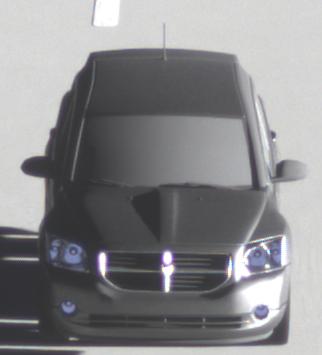
Make: Dodge
Model: Caliber 1.8
Detailed model: Caliber
Model produced from: 2006/06
Model produced until: 2009/03
Doors: 5
Color: gray
Road condition: dry road
Daytime: sunrise or sunset
Contrast: high contrast